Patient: sex M, age 29
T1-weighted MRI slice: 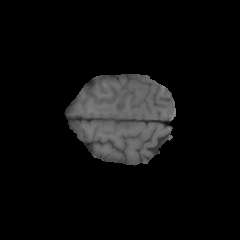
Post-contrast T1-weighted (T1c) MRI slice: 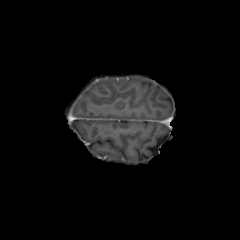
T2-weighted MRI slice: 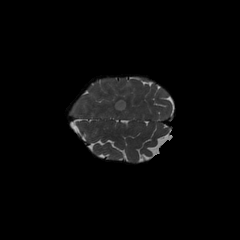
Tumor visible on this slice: yes
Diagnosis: Glioblastoma, IDH-wildtype
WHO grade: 4